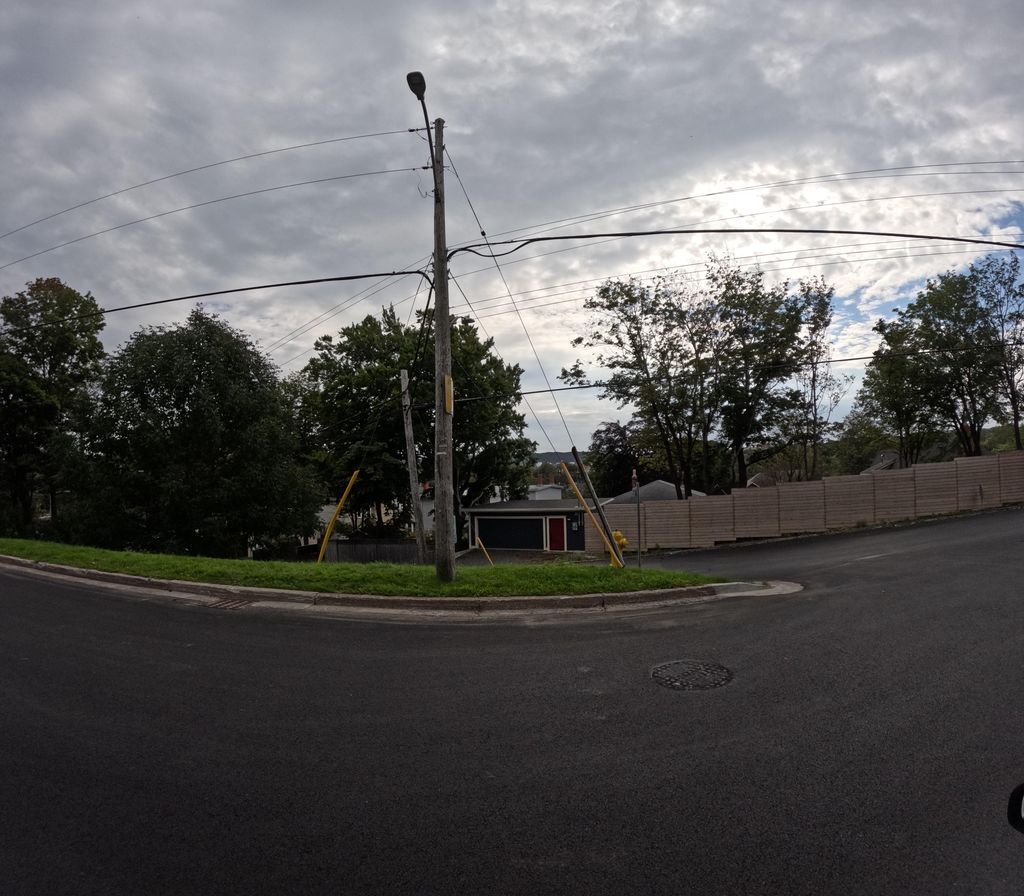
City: st_johns